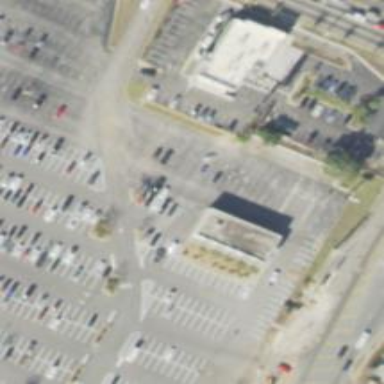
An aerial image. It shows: Parking space.